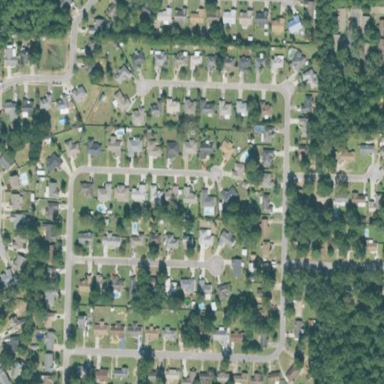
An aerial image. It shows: This residential area consists of single-family homes.